Question: I'm attempting to match roblox usernames (which follow these guidelines):
- Minimum of 3 characters- Maximum of 20 characters- Maximum of 1 underscore- Underscore may not be at the beginning or end of the username
I am running on node.js version 10.12.0.
My current RegExp is:
'/^([a-z0-9])(\w)+([a-z0-9])$/i', but this does not account for the limit of 1 underscore.

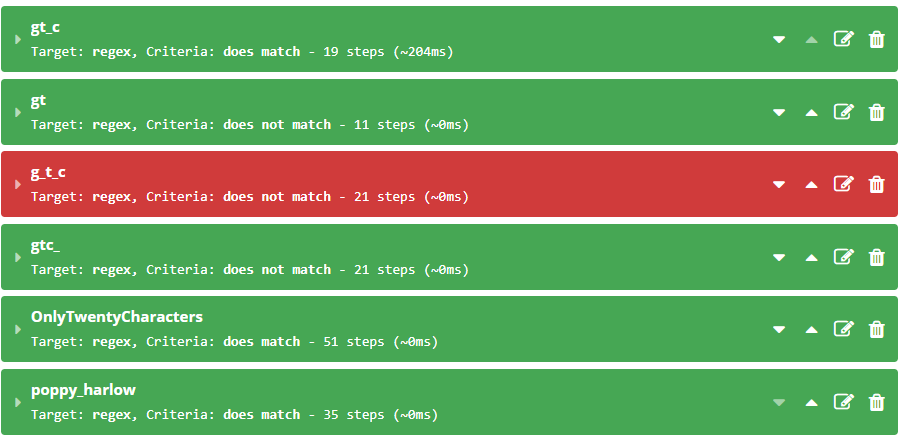
Answer: You could use
'''
^(?=^[^_]+_?[^_]+$)\w{3,20}$
'''
See <URL>
---
Broken down this is
'''
^ # start of the string
(?=
^ # start of the string
[^_]+ # not an underscore, at least once
_? # an underscore
[^_]+ # not an underscore, at least once
$ # end of the string
)
\w{3,20} # 3-20 alphanumerical characters
$ # end
'''
---
The question has received quite some attention so I felt to add a non-regex version as well:
'''
let usernames = ['gt_c', 'gt', 'g_t_c', 'gtc_', 'OnlyTwentyCharacters', 'poppy_harlow'];
let alphanumeric = new Set(['a', 'b', 'c', 'd', 'e', 'f', 'g', 'h', 'i', 'j', 'k', 'l', 'm', 'n', 'o', 'p', 'q', 'r', 's', 't', 'u', 'v', 'w', 'x', 'y', 'z', 'A', 'B', 'C', 'D', 'E', 'F', 'G', 'H', 'I', 'J', 'K', 'L', 'M', 'N', 'O', 'P', 'Q', 'R', 'S', 'T', 'U', 'V', 'W', 'X', 'Y', 'Z', '0', '1', '2', '3', '4', '5', '6', '7', '8', '9', '_']);
function isValidUsername(user) {
/* non-regex version */
// length
if (user.length < 3 || user.length > 20)
return false;
// not allowed to start/end with underscore
if (user.startsWith('_') || user.endsWith('_'))
return false;
// max one underscore
var underscores = 0;
for (var c of user) {
if (c == '_') underscores++;
if (!alphanumeric.has(c))
return false;
}
if (underscores > 1)
return false;
// if none of these returned false, it's probably ok
return true;
}
function isValidUsernameRegex(user) {
/* regex version */
if (user.match(/^(?=^[^_]+_?[^_]+$)\w{3,20}$/))
return true;
return false;
}
usernames.forEach(function(username) {
console.log(username + " = " + isValidUsername(username));
});
'''
I personally think the regex version is shorter and cleaner but it's up to you to decide. Especially the alphanumeric part requires either some comparisons or a regex. With the latter in mind, you could use a regex version altogether.